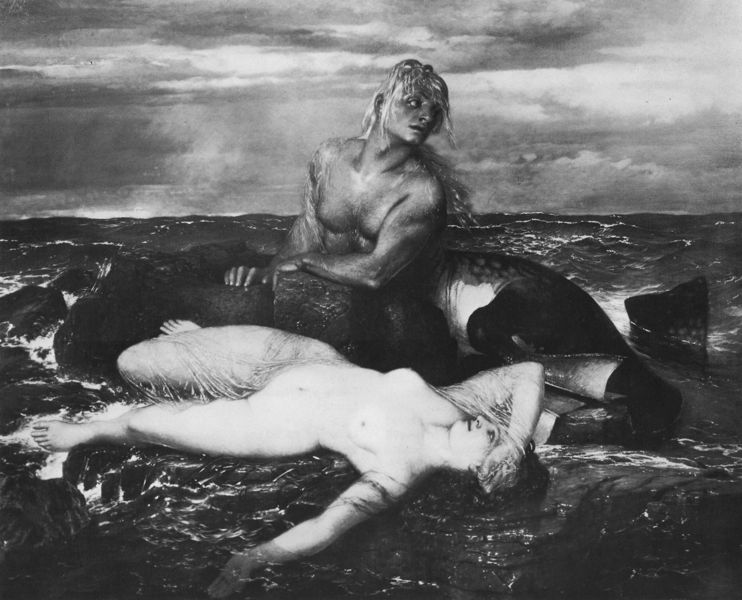
Titel: Triton und Nereide
Künstler: Arnold Böcklin
Schlagwörter: akt, felsen, gemälde, gott, hand, himmel, körper, mann, meer, nackt, wasser, wolken, badende, sitzen, brust, busen, frau, grau, schwarz, weiss, blick, tuch, arm, steine, tod, nass, haare, paar, beine, bewegt, gischt, welle, wellen, liebe, liegen, fels, nebel, schaum, sturm, stürmisch, weib, bauch, halbnackt, ozean, regen, liegende, jungfrau, schwarz-weiß, nymphe, meerjungfrau, ertrinken, neptun, vergöttern, wassermann, poseidon, salzwasser, brusst, meermann, schiffsbrüchig, meerjüngfrau